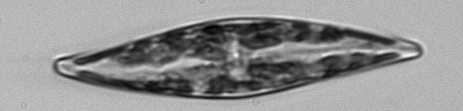
Label: Pleurosigma